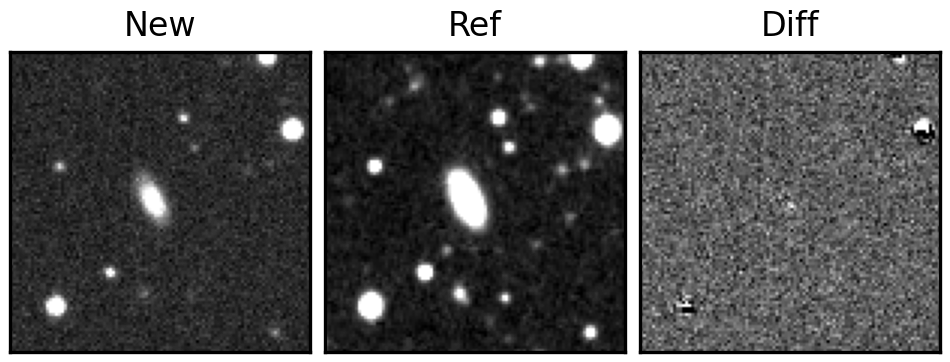
Label: real